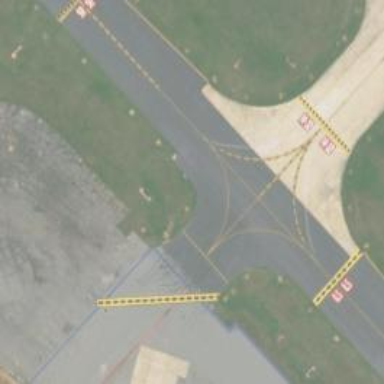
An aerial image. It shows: Image of taxiway at airport.